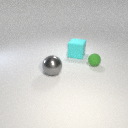
large gray metal sphere in front of small green rubber sphere